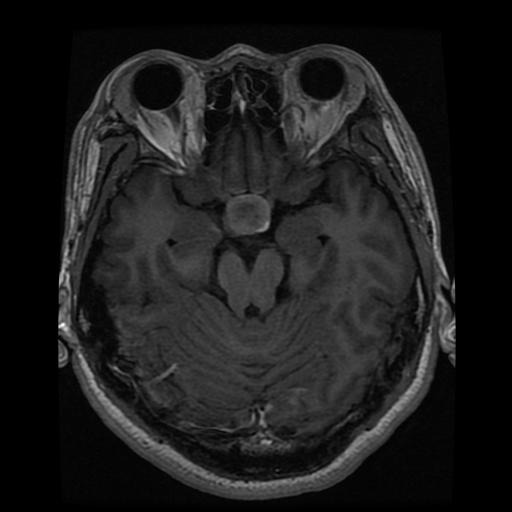
Label: pituitary